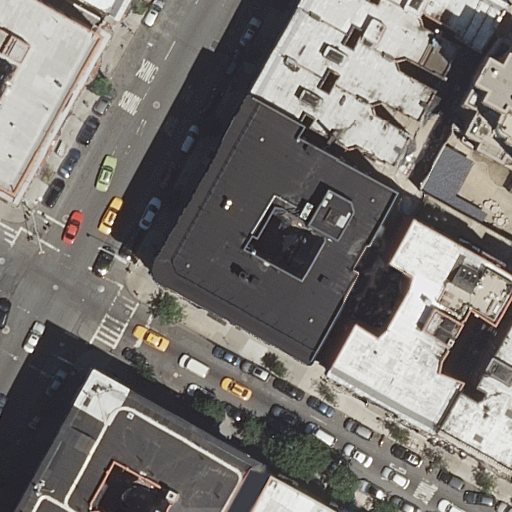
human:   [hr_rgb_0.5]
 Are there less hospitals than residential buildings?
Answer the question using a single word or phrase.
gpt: yes

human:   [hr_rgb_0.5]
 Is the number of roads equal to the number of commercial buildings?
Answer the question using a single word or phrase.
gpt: no

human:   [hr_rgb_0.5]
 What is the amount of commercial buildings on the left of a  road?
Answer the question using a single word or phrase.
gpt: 0

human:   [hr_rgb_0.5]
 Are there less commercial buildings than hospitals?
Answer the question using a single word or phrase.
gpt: yes

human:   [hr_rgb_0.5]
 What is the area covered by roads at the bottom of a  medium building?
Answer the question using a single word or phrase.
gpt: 0m2

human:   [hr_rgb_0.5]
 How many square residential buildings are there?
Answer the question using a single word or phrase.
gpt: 0

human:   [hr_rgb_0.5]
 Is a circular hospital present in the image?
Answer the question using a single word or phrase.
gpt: no

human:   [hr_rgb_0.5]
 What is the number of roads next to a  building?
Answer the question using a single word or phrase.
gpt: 5

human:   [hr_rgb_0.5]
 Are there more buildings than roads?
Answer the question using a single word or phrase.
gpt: yes

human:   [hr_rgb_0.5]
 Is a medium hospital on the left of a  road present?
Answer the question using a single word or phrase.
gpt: no

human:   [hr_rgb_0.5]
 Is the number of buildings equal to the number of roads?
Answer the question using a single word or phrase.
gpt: no

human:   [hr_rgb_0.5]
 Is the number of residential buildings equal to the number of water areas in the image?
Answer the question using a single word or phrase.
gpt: no

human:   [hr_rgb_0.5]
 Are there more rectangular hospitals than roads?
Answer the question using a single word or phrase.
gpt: no

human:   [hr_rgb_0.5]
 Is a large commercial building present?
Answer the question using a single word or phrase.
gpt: no

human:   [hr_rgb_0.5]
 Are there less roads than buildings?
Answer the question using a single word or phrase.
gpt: yes

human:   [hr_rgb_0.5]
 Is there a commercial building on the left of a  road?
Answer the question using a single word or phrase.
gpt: no

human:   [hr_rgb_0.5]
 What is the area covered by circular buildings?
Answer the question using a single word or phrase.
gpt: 0m2

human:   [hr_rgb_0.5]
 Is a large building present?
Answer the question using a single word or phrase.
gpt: yes

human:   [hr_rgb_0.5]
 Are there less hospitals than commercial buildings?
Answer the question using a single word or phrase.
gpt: no

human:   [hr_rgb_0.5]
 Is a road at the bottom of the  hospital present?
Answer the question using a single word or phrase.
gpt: yes

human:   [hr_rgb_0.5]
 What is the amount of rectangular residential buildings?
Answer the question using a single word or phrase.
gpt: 4

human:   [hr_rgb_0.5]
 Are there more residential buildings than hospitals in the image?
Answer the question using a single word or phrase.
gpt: yes

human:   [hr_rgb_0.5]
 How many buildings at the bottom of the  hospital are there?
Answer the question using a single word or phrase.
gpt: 12

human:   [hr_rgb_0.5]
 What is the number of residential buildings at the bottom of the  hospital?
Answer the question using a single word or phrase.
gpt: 12

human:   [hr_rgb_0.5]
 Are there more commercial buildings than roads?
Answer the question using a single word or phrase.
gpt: no

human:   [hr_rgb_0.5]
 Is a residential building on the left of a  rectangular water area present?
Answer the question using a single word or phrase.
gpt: no

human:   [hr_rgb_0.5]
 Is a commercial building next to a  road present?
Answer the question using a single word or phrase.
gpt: no

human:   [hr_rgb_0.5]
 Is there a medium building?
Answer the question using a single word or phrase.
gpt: yes

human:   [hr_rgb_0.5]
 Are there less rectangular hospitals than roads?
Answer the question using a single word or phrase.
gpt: yes

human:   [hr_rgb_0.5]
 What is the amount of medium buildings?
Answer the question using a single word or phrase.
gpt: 7

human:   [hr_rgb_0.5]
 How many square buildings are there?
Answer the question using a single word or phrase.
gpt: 0

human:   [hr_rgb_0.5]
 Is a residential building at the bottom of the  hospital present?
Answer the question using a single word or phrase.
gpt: yes

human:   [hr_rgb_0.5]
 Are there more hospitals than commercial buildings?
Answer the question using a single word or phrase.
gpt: yes

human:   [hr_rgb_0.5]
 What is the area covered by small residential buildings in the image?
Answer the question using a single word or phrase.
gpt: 76m2

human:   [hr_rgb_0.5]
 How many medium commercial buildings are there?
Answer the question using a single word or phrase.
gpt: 0

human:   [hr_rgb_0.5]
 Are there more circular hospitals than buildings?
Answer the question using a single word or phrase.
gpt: no